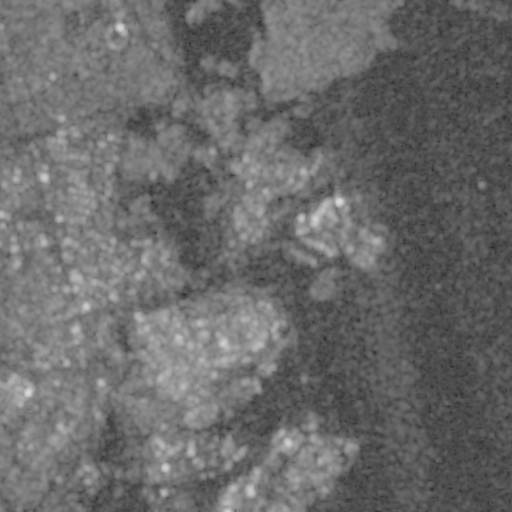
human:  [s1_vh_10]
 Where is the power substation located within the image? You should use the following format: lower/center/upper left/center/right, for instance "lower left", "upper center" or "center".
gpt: The power substation is located in the upper left of the image.
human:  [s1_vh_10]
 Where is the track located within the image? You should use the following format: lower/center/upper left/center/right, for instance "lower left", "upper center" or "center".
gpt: The track is located in the center left of the image.
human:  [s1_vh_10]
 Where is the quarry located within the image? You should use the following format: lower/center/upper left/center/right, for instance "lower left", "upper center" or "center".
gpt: There is no quarry in the image.

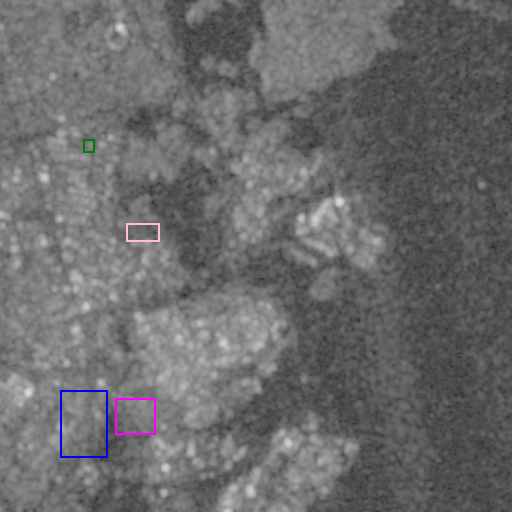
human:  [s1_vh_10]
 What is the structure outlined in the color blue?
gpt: The structure outlined in blue is a park.
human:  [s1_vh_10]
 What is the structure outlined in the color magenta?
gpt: The structure outlined in magenta is a parking lot.
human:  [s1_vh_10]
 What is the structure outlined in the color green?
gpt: The structure outlined in green is a power substation.
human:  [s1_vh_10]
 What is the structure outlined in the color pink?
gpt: The structure outlined in pink is a track.
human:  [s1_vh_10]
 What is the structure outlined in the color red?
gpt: There is no red outline.